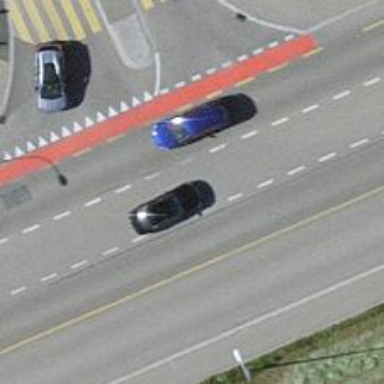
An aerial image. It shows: Primary road with asphalt surface and designated cycle lane.